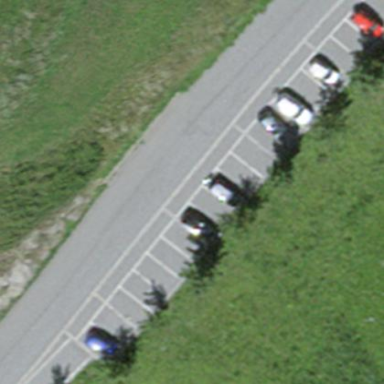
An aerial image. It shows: Parking area.